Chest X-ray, AP view. Patient: 74 years old, sex F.
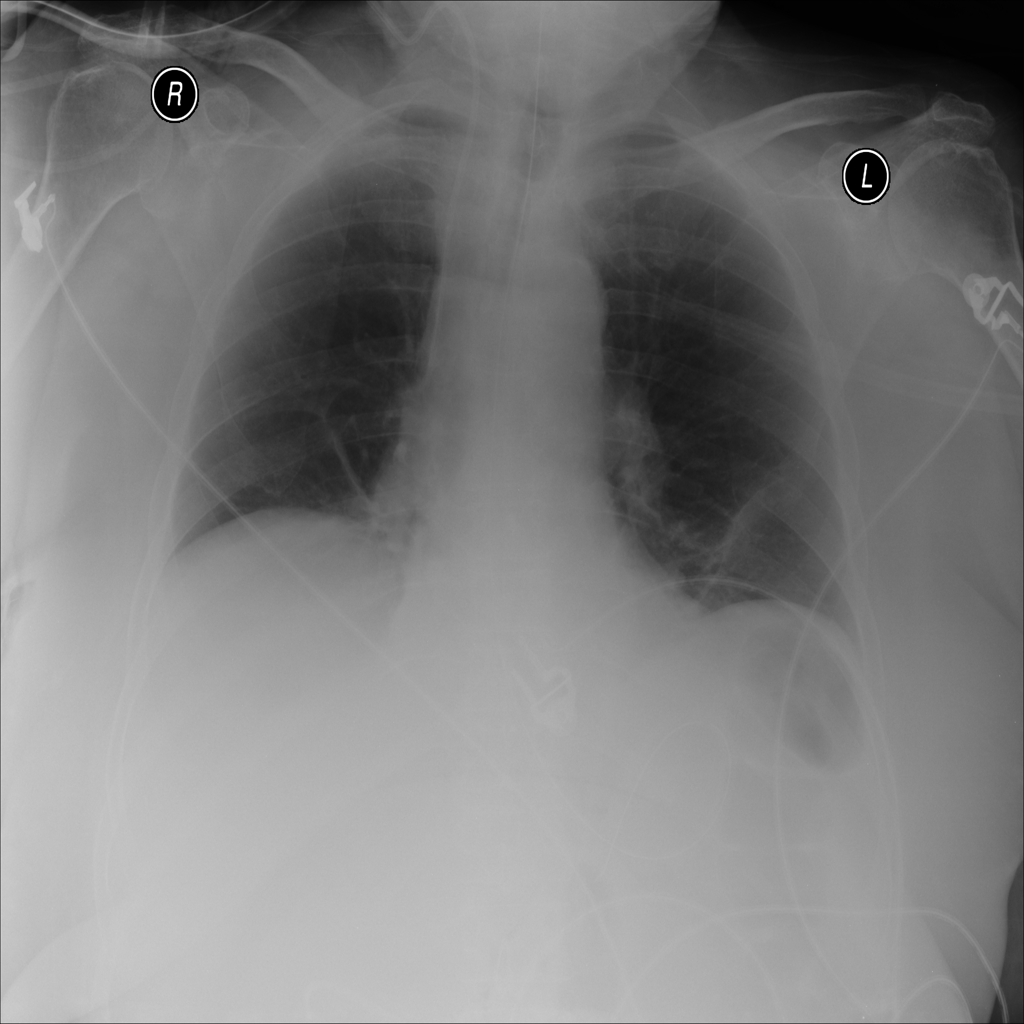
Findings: Atelectasis